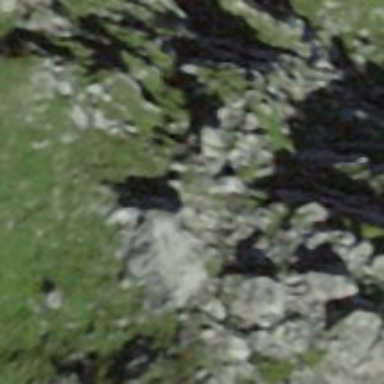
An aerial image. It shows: Natural cliff.